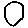
Label: circle